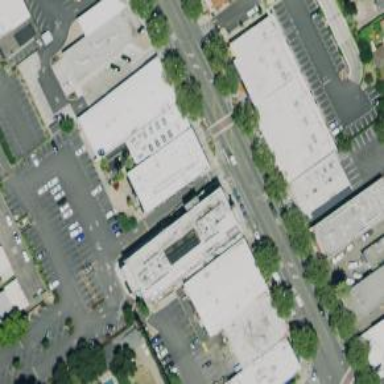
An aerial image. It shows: Retail building which is mall.